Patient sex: M
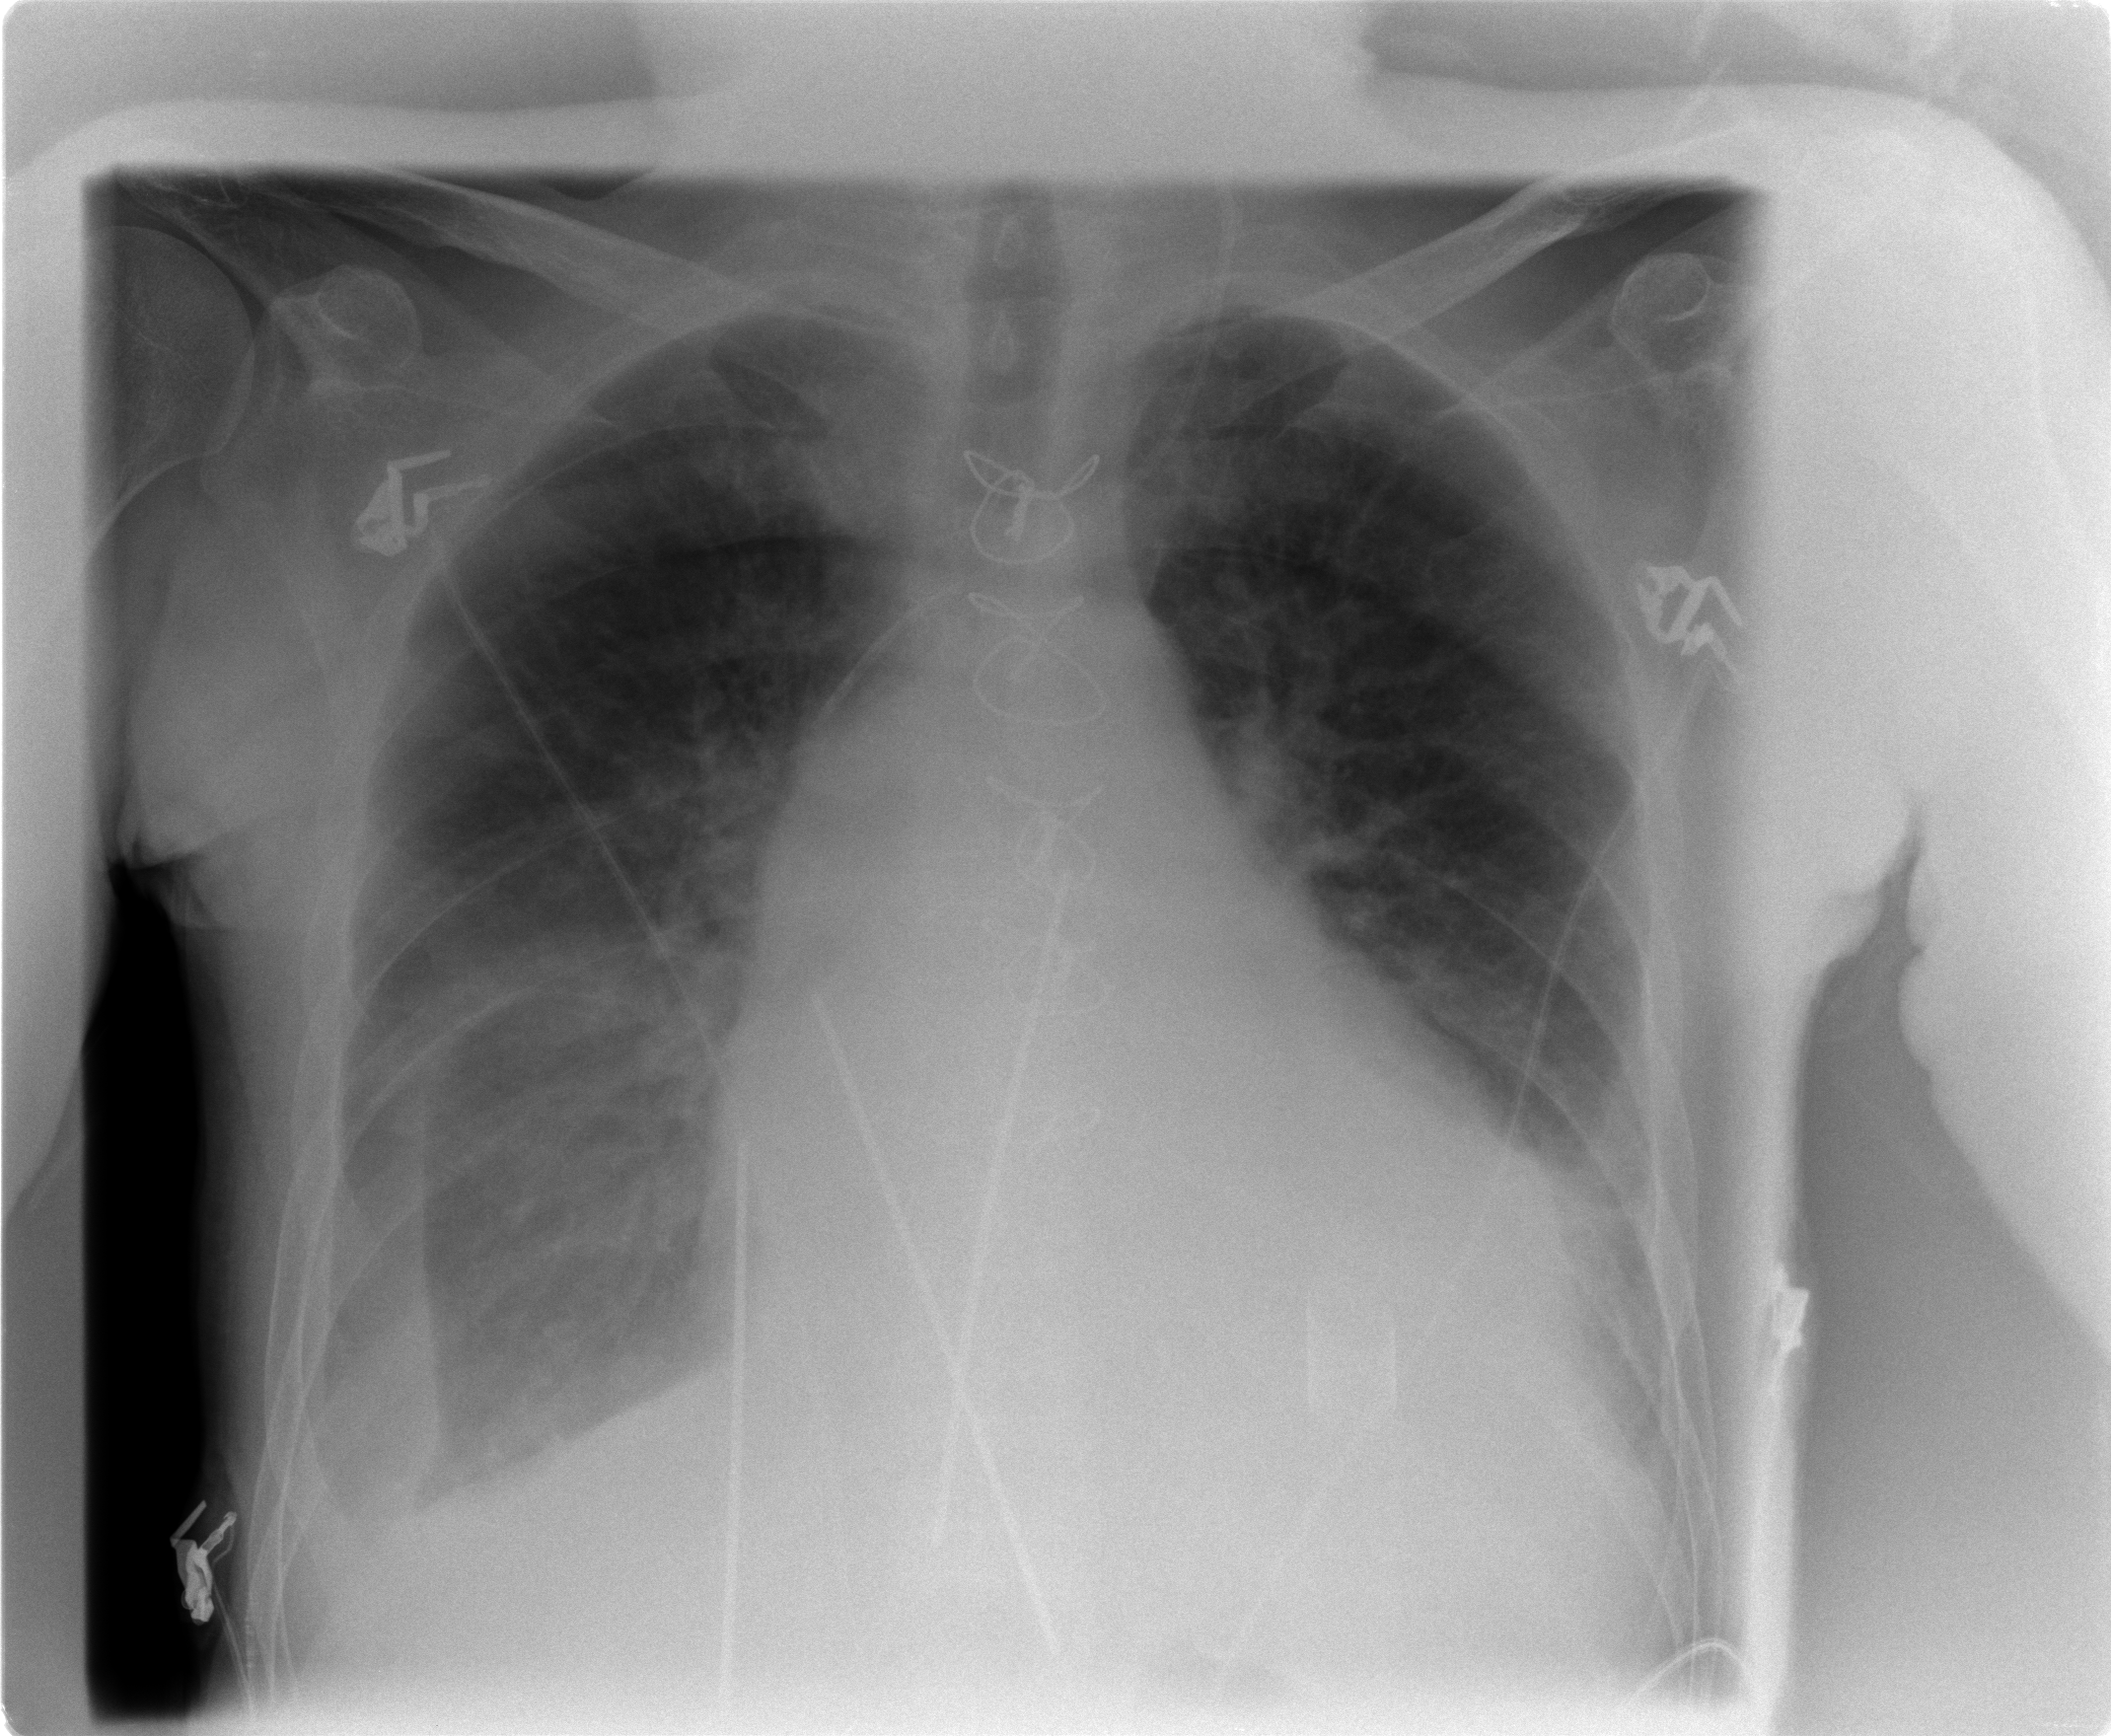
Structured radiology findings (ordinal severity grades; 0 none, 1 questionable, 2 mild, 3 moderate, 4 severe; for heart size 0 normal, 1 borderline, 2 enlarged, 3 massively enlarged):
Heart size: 2
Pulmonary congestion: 2
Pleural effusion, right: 2
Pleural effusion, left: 2
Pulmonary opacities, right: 0
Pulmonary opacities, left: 0
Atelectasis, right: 2
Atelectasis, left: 2